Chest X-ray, AP view. Patient: 45 years old, sex F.
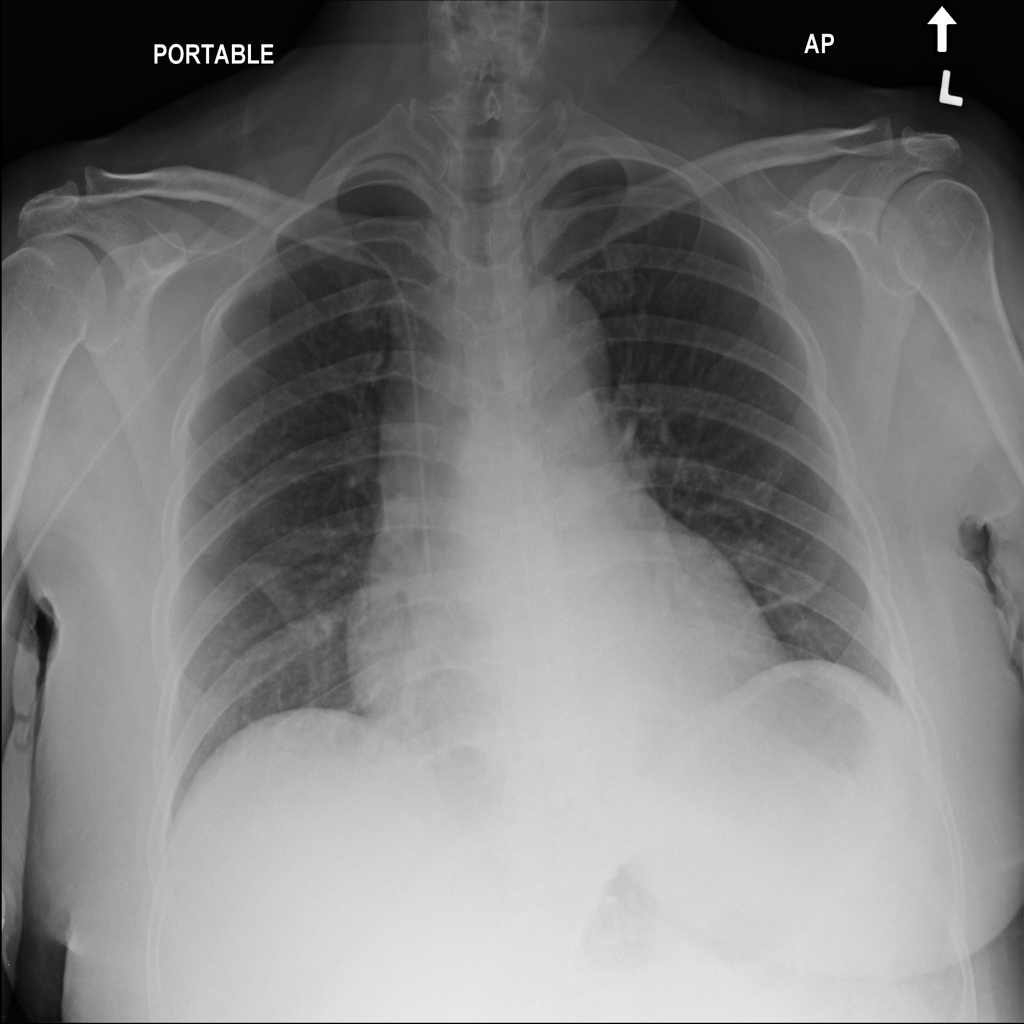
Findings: Atelectasis